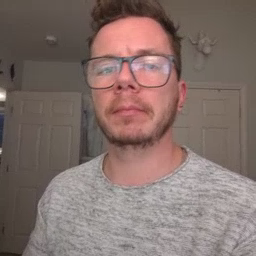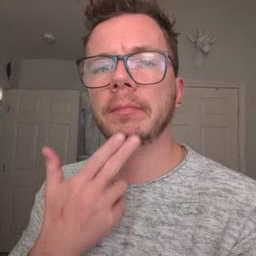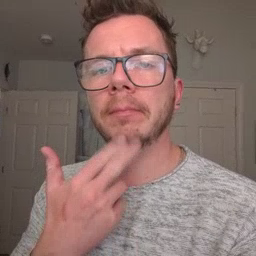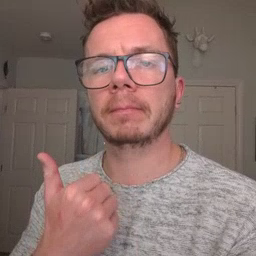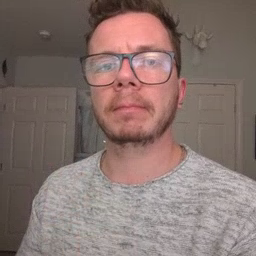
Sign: cute